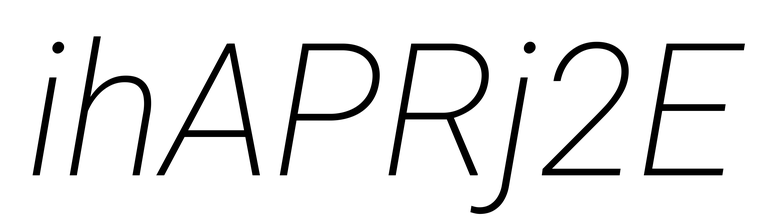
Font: Roboto-Italic_ExtraLight_Italic